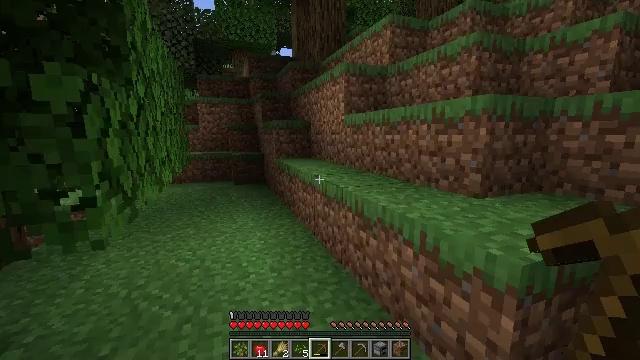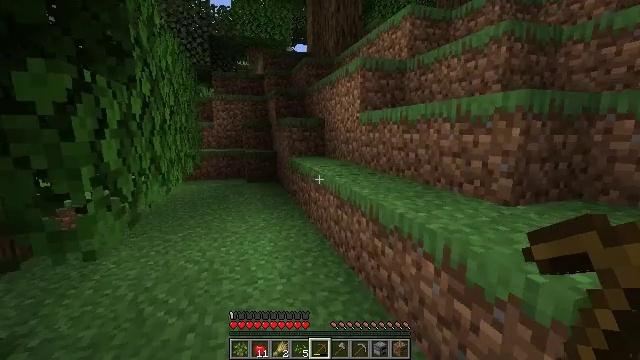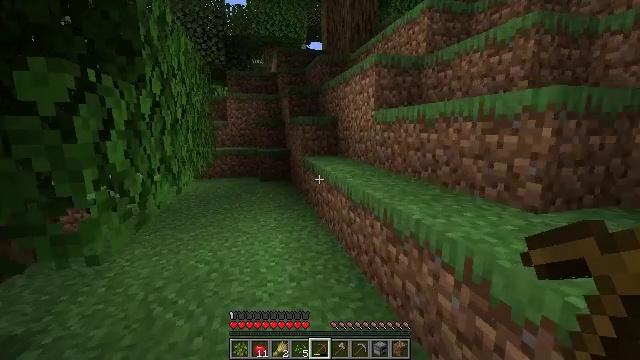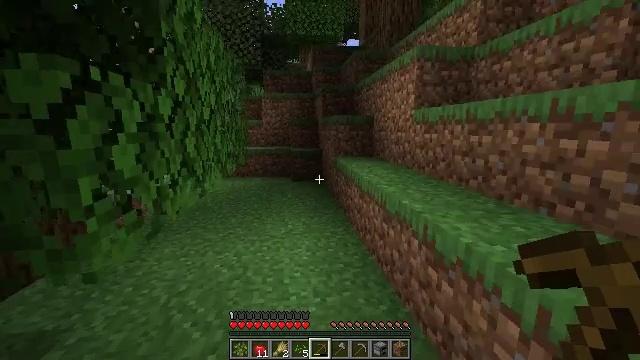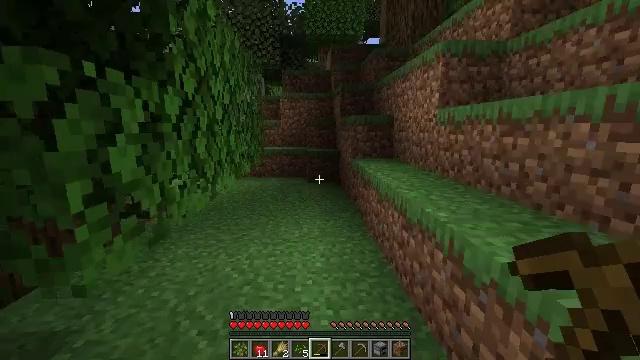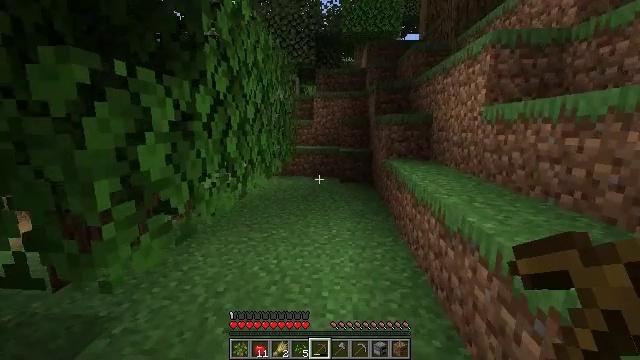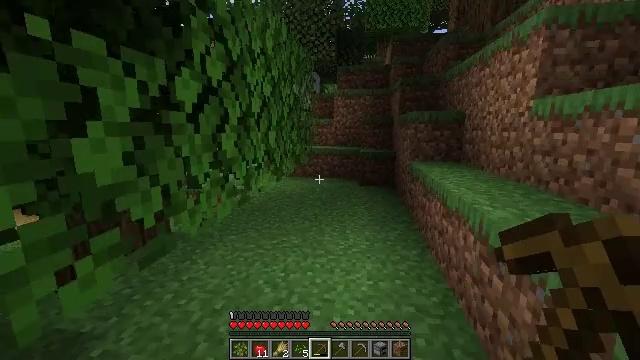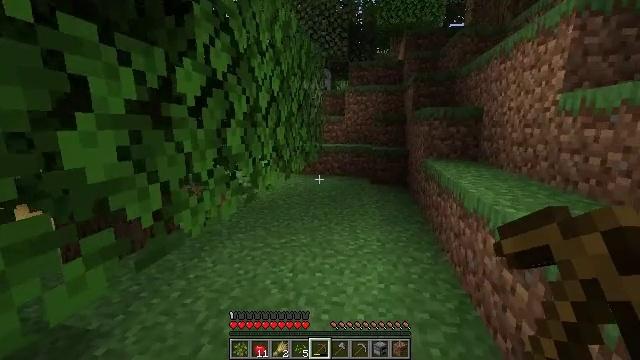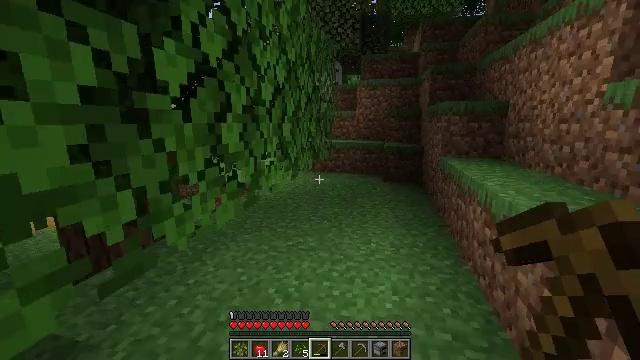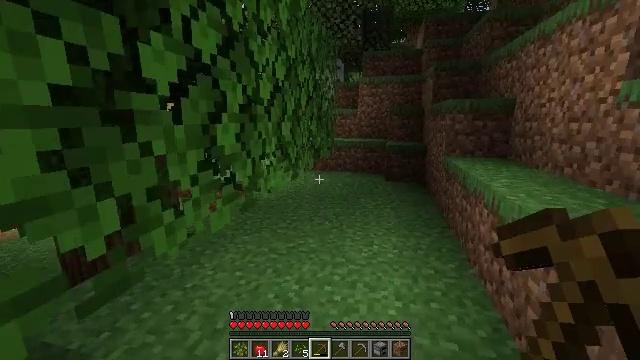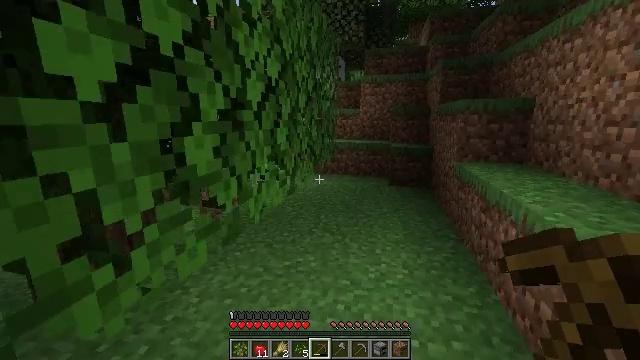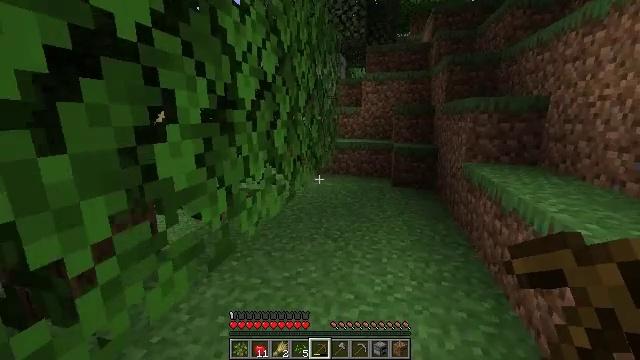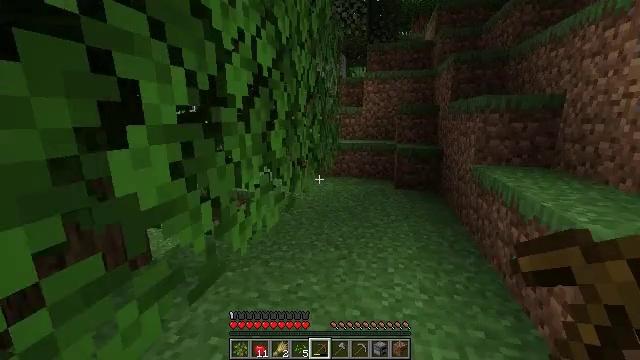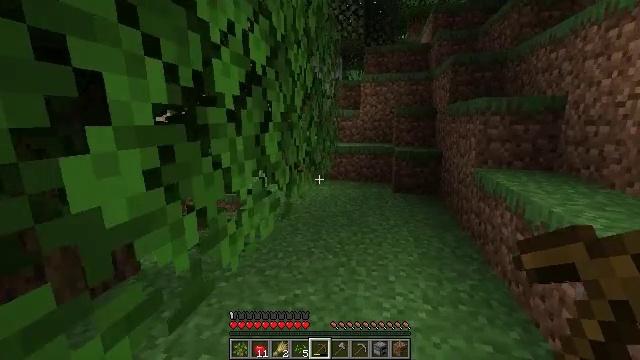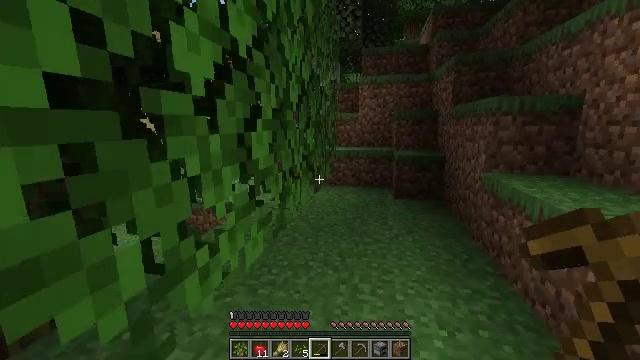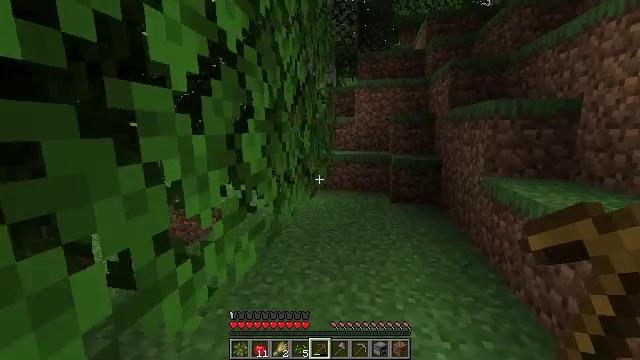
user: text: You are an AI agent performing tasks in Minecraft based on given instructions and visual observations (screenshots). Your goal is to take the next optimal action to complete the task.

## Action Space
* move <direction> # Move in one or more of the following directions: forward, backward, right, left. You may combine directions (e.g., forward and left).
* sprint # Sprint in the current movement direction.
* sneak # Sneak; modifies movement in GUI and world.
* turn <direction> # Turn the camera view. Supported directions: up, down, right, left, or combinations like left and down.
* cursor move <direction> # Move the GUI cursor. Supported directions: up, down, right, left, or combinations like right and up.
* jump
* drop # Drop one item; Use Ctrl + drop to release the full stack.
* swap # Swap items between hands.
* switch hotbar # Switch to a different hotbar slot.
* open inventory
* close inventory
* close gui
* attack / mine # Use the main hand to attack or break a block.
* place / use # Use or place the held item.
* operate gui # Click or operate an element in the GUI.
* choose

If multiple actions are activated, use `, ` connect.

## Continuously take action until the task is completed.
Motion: motion action
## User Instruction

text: Collect some oak leaves.
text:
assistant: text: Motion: move forward, turn left
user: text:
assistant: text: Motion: move forward, turn left
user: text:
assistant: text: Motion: move forward, turn left
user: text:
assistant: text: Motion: move forward, turn left
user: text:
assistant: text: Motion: move forward, turn left
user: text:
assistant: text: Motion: move forward, turn left
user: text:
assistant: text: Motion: move forward, turn left
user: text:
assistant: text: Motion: move forward, turn left
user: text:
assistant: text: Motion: move forward
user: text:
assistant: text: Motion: move forward
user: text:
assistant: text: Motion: move forward
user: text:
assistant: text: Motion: move forward
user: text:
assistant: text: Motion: move forward
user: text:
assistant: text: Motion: move forward
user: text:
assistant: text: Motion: move forward
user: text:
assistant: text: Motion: move forward, turn right and up
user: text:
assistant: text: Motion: move forward
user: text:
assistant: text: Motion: move forward
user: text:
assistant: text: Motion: move forward
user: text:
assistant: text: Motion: move forward
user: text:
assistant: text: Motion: move forward
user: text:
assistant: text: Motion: move forward
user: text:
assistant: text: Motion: move forward
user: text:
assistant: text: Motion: move forward
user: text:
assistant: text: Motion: move forward
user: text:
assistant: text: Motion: move forward
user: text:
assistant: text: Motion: move forward
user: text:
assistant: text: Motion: move forward
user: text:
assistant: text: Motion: move forward
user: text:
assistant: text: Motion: move forward